Field crop: maize
Growth stage: 2
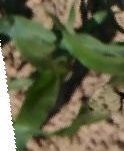
Species: maize